Interaction volume radius: 5 \u00c5
Interaction volume height: 15 \u00c5
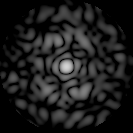
Disorder parameter: 0.8311